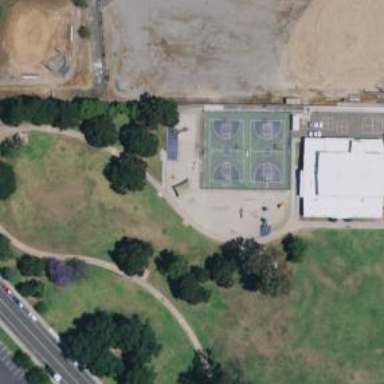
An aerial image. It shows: Playground area for leisure activities on the land.